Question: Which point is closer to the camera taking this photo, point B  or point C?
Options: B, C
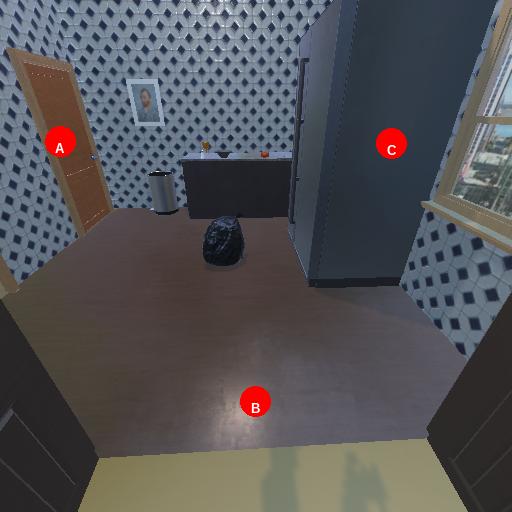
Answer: B